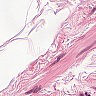
Metastatic tissue present: no